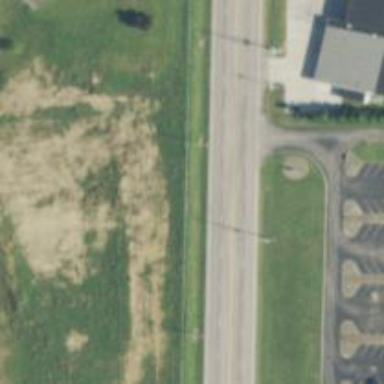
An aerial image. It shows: Asphalt road classified as tertiary.